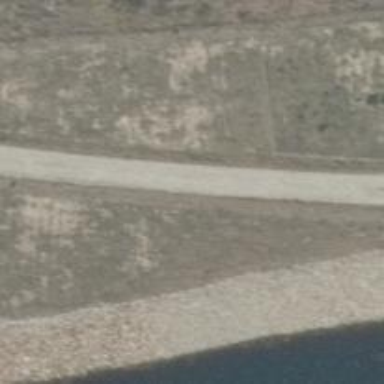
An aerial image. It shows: Track with grade2 gravel surface.